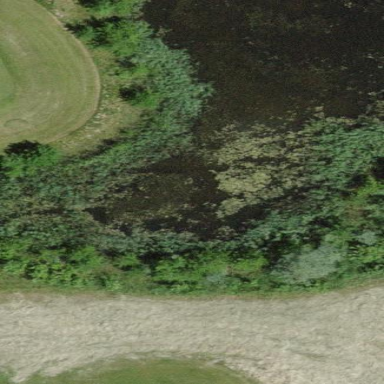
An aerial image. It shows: Serene pond surrounded by nature.